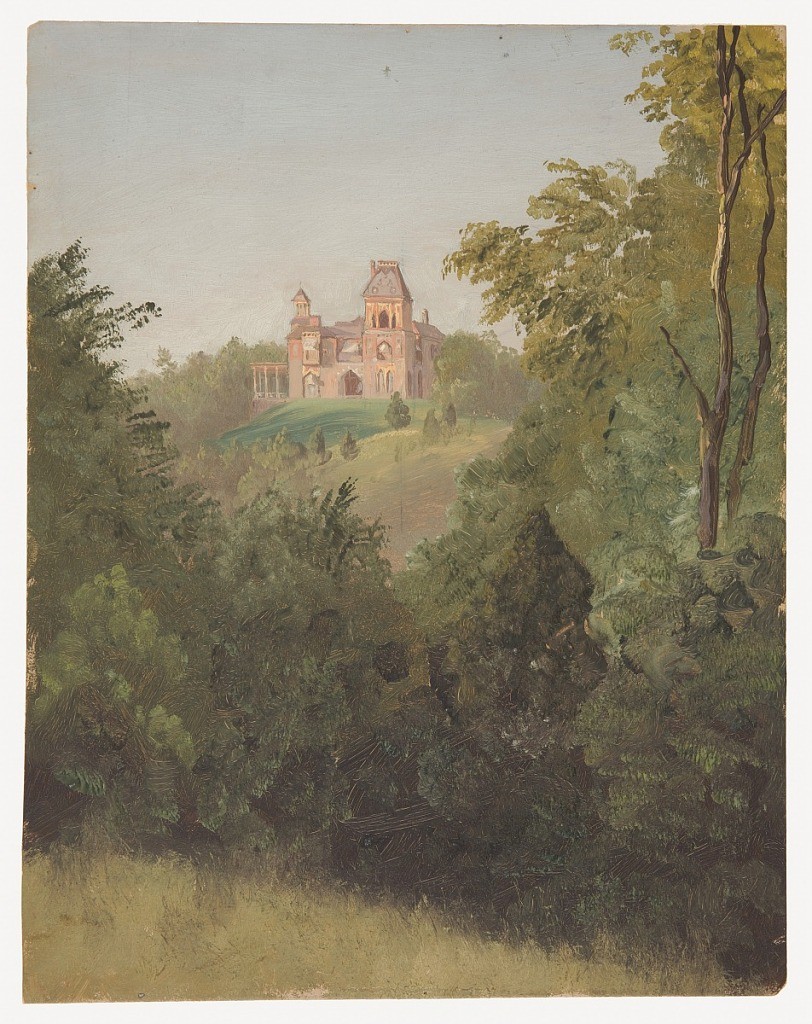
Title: Olana from the Southeast
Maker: Frederic Edwin Church, American, 1826–1900
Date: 1872–75
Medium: Brush and oil, graphite on paperboard
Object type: Drawing
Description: Landscape and architecture sketch showing a view of the artist's home, Olana, near Hudson, New York. The structure is visible at upper center through a window in framed by trees. A grassy slope in immediate foreground leads to dense foliage and two birch trees, at right. Perched atop Long Hill, Olana's facade is illuminated by the midday sun, which makes clear its hybrid Victorian/Persian design elements. A light blue, open sky is visible above.